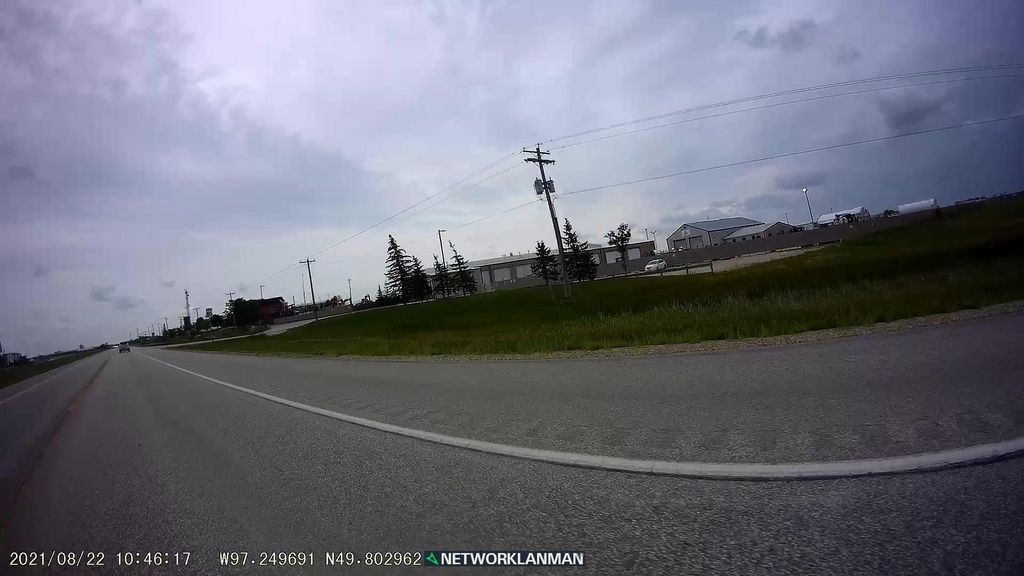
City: winnipeg